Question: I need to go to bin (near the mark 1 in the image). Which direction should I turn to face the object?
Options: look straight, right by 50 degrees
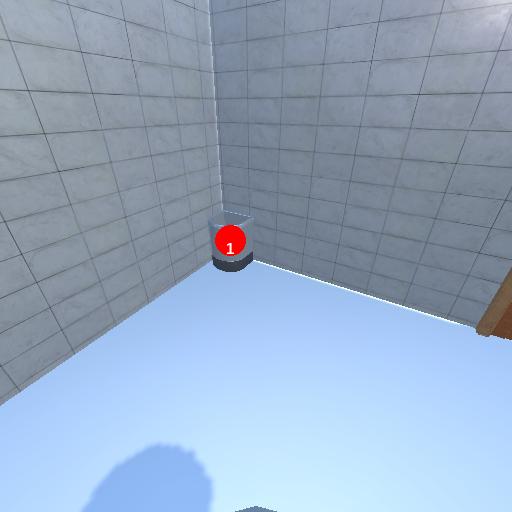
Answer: look straight